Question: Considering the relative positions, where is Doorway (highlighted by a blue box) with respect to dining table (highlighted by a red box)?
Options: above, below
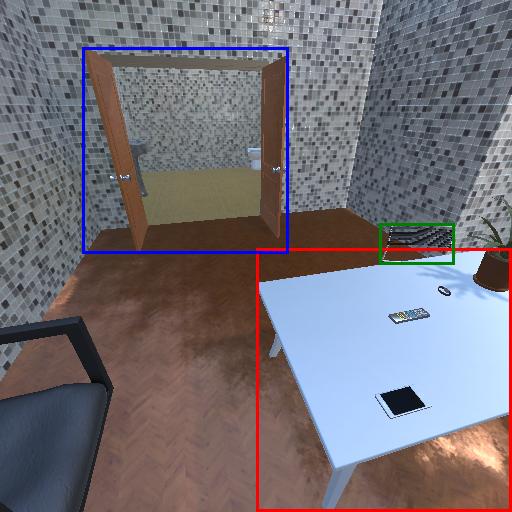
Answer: above